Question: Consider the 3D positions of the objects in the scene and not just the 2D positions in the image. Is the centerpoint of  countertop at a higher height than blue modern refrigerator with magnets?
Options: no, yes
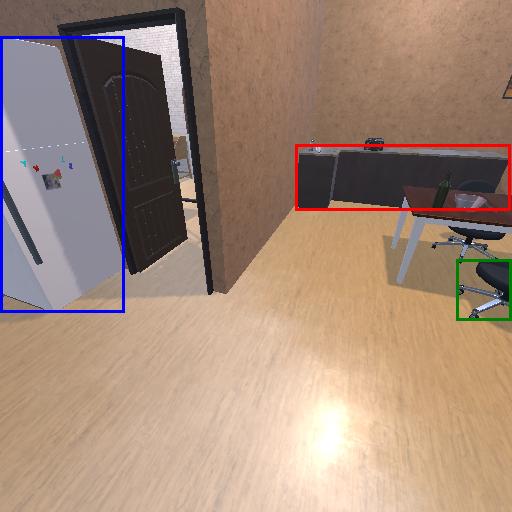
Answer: no